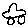
Label: car